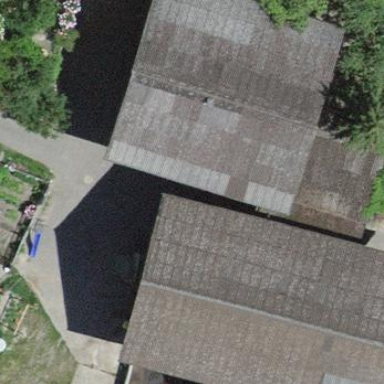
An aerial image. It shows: Barn.